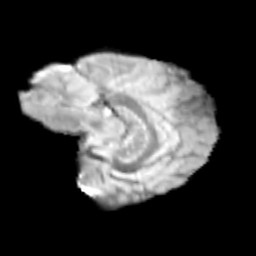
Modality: T2w
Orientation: sagittal
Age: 12
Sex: female
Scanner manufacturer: siemens
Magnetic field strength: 3 T
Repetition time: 3.8 s
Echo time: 0.07 s